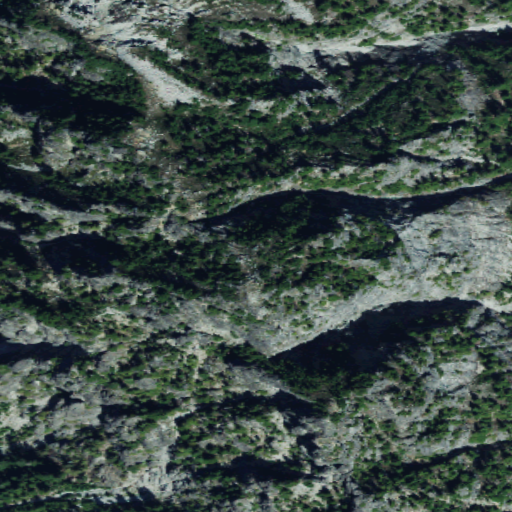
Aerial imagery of mountain in Washington named Bald Eagle Peak containing evergreen forest, shrub, grassland, and barren land